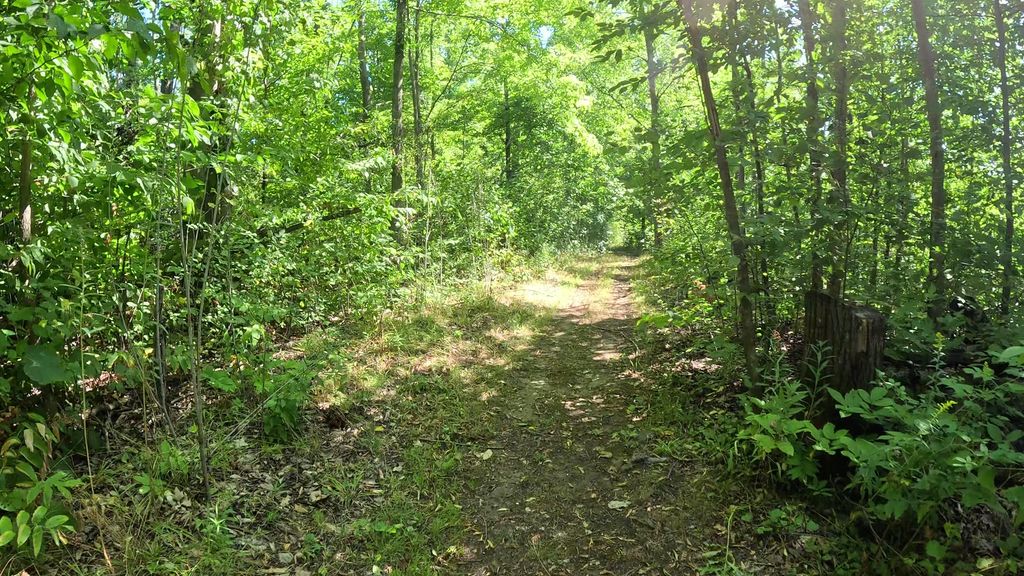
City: ottawa-gatineau